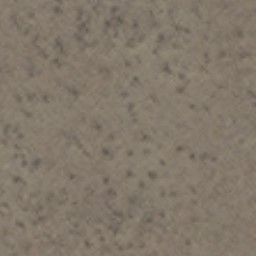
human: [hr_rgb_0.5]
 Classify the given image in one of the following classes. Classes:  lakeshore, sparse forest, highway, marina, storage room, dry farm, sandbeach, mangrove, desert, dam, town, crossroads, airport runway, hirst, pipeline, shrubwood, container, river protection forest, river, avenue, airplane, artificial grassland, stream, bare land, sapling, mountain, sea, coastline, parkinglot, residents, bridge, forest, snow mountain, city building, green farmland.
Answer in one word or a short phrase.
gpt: bare land